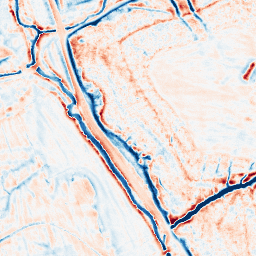
Category: edge_preserving
Decomposition family: bilateral
Decomposition parameters: d: 15
sigma_color: 25
sigma_space: 100
Upsampling method: quartic
Upsampling parameters: scale: 8
Upsampling scale: 8